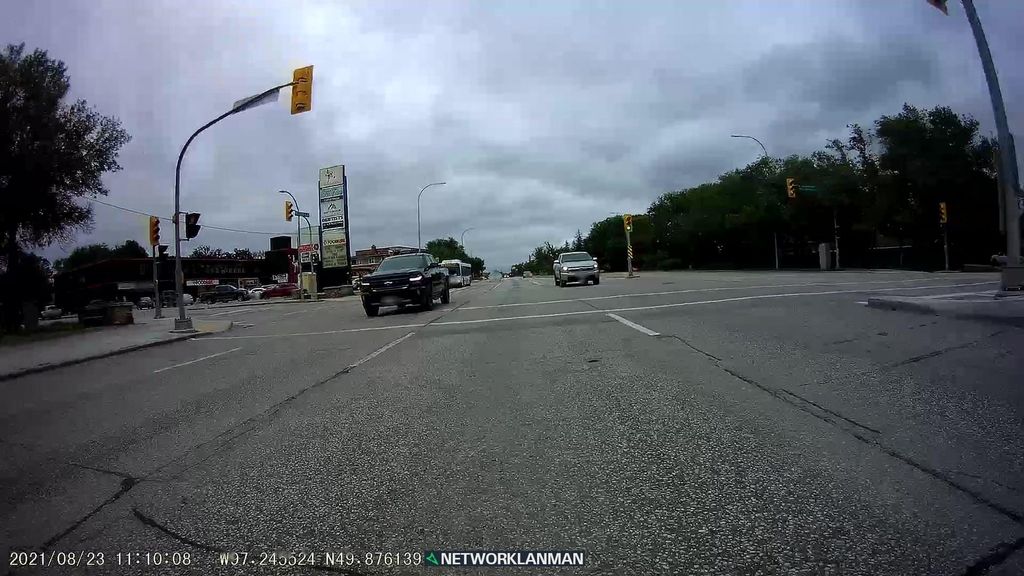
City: winnipeg